Field crop: tomato
Growth stage: 2
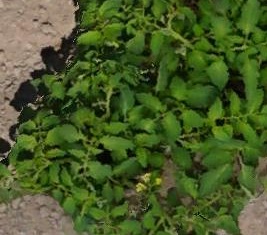
Species: tomato